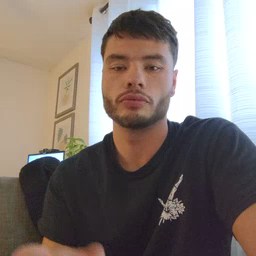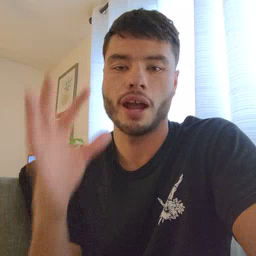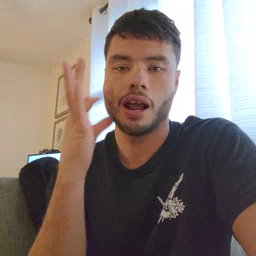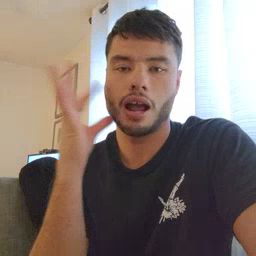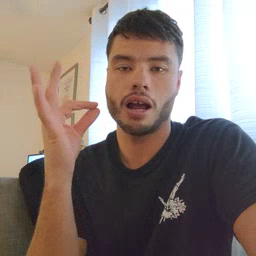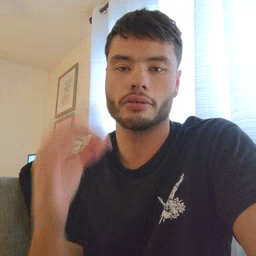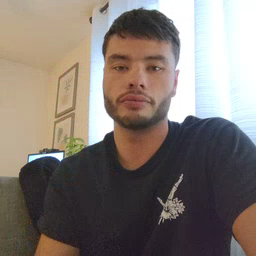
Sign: cat